三年级 · 度量几何学
下边这支铅笔的长度是(

)厘米(

)毫米。

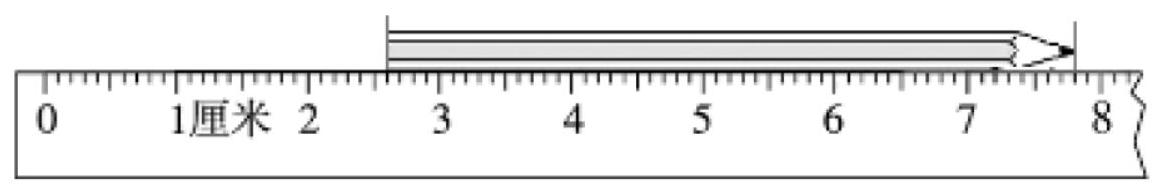
答案: $5 \quad 2$

【分析 】先看铅笔的左端对齐的是 2 厘米 6 毫米刻度处, 再看铅笔右端对齐的是 7 厘米 8 毫米刻度处,用右端刻度减左端刻度就是它的长度, 据此解答即可。

【详解】 7 厘米 8 毫米 -2 厘米 6 毫米 $=5$ 厘米 2 毫米

【点睛】此题主要考查长度的正确测量方法, 注意: 解答时要看起点的位置是否在 0 刻度。